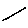
Label: line